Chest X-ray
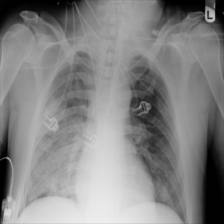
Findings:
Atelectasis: negative
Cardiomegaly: negative
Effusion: negative
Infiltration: positive
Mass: negative
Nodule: negative
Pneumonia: negative
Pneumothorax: negative
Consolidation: negative
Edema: negative
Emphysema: negative
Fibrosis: negative
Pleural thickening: negative
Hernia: negative